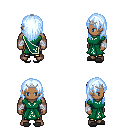
a pixel art fantasy rpg character, male body template, human, dark skin, sash dress, gold greaves, white cyan long hairstyle, silver tiara, white cloth bandages, gray slippers, four views (front, back, left, right), 2x2 character sprite sheet, small pixel art, hard edges, no anti-aliasing